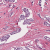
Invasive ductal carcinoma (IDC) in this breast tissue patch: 1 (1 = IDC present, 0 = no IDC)